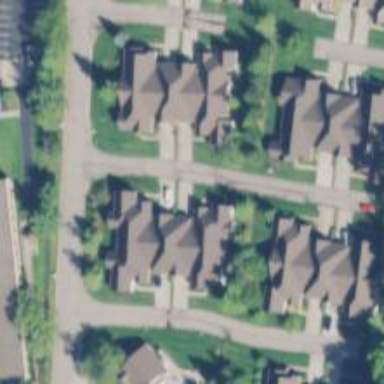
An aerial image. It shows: Shared driveway marked as service road.